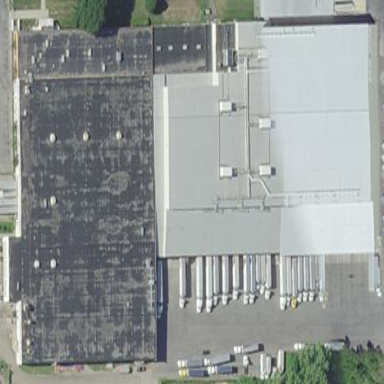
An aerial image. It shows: Warehouse.